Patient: sex F, age 43
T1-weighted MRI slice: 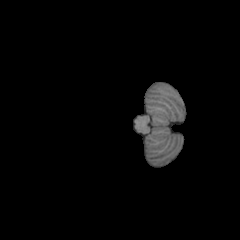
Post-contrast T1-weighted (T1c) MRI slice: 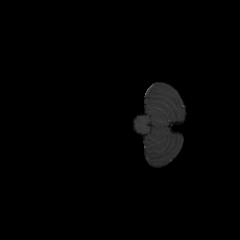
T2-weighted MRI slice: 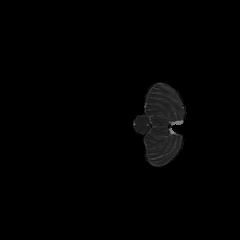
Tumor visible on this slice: no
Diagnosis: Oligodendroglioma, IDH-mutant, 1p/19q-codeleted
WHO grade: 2